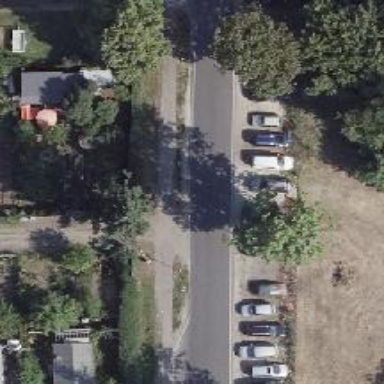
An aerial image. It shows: There is parking obstacle present in the area.